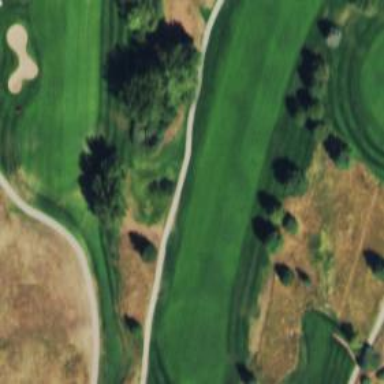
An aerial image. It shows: Rough area on grassy golf course.